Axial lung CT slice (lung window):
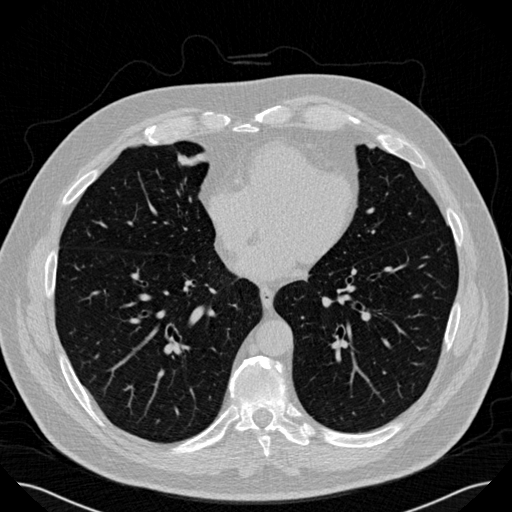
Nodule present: no